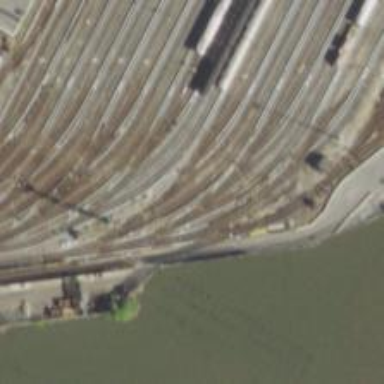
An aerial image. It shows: Electrified rail passing through service yard.